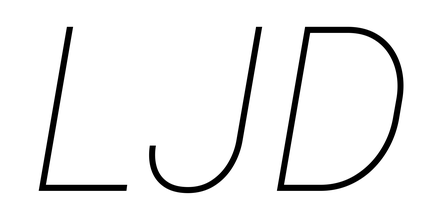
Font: Roboto-Italic_Thin_Italic